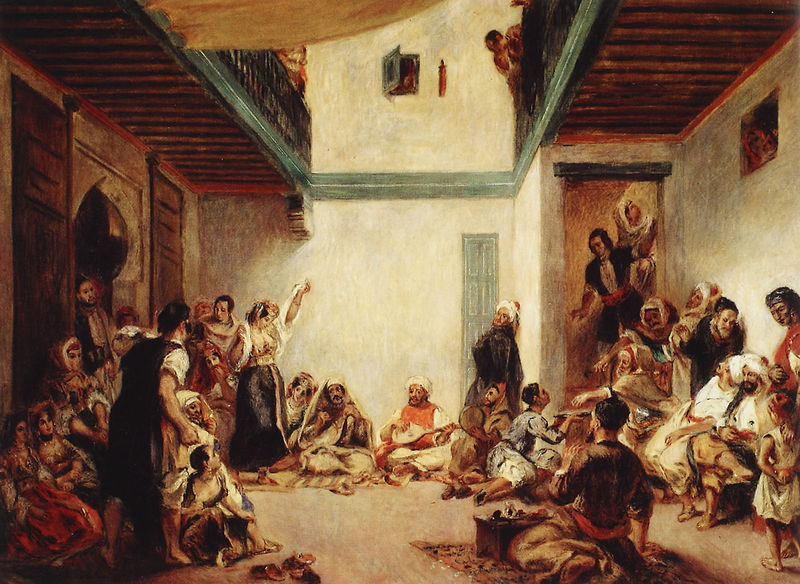
Titel: Die Jüdische Hochzeit (nach Delacroix)
Künstler: Auguste Renoir
Institution: Worcester, The Worcester Art Museum
Schlagwörter: gemälde, mann, frauen, grün, menschen, sitzen, braun, bunt, fenster, frau, holz, männer, raum, tisch, türkis, haus, rot, tanz, teppich, feier, gelage, trinken, arm, innenraum, häuser, boden, innen, kind, gitarre, musik, musiker, tanzen, tänzerin, kinder, balkon, empore, people, essen, meeting, musikinstrument, musizieren, arkade, innenhof, orient, spanish, ballustrade, laute, orientalismus, turban, gasthaus, luke, tamburin, gemeinschaft, trinkgelage, okulele, mannn, inenn, 1400, oklele, faets